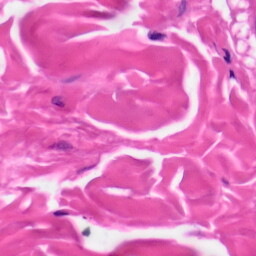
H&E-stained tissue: Skin